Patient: sex M, age 30
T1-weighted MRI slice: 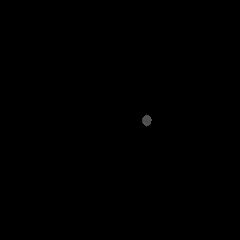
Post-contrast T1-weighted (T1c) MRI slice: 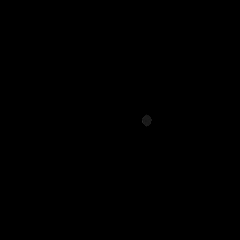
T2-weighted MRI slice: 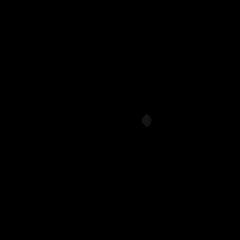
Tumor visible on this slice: no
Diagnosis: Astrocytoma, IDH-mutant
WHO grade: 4